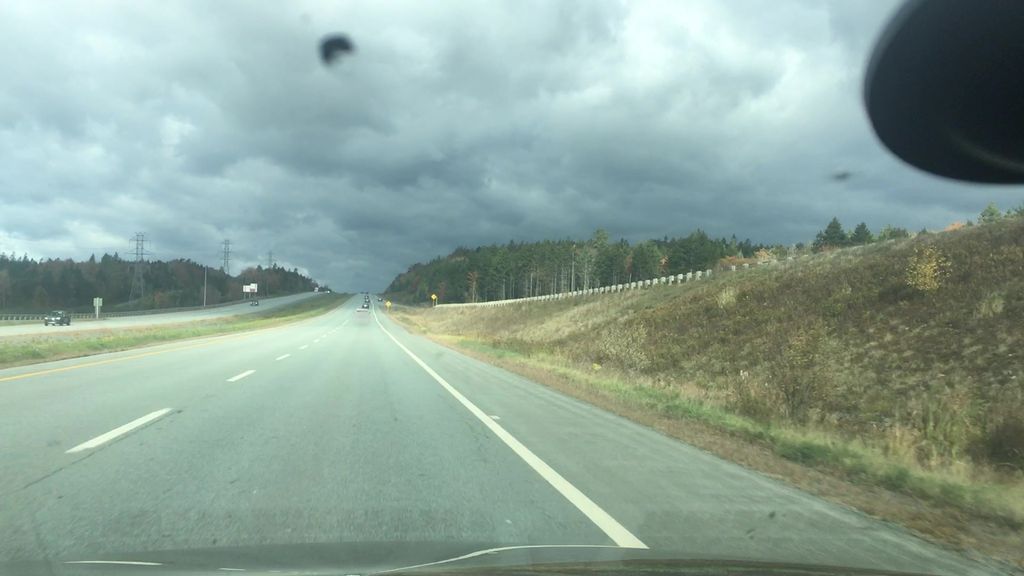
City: halifax